Interaction volume radius: 5 \u00c5
Interaction volume height: 20 \u00c5
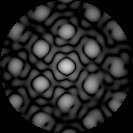
Disorder parameter: 0.2263